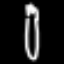
Label: fork